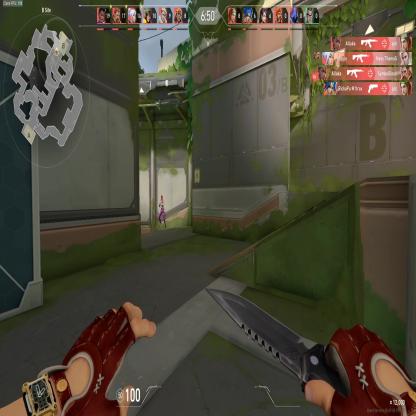
Label: enemy